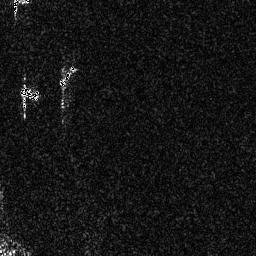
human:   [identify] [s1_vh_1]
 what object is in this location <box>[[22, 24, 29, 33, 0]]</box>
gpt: <ref>1 small ship at the top left</ref>